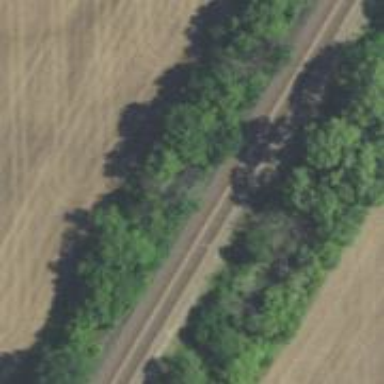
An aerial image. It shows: Railway with two tracks.